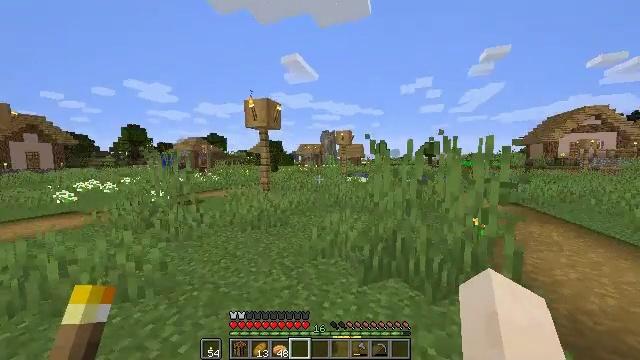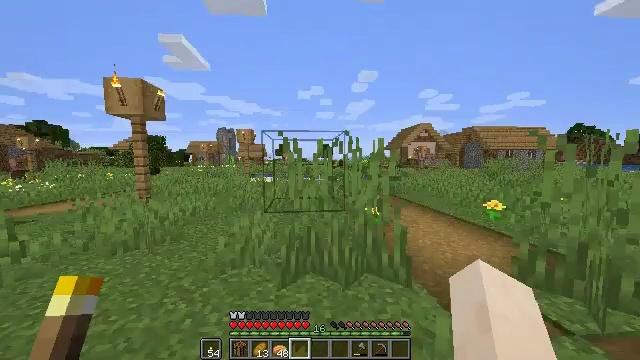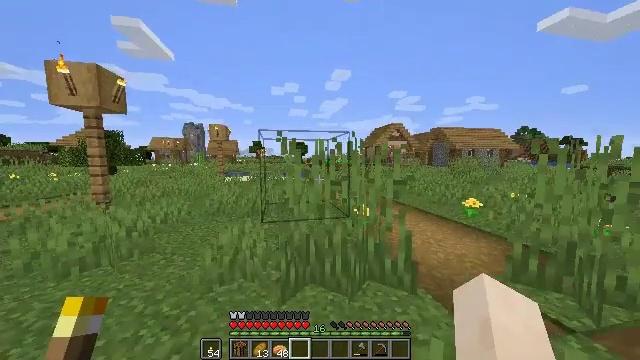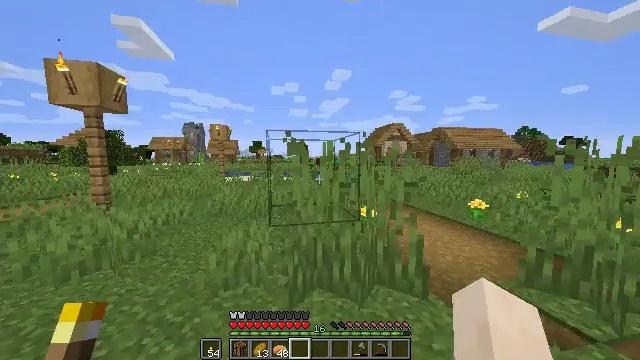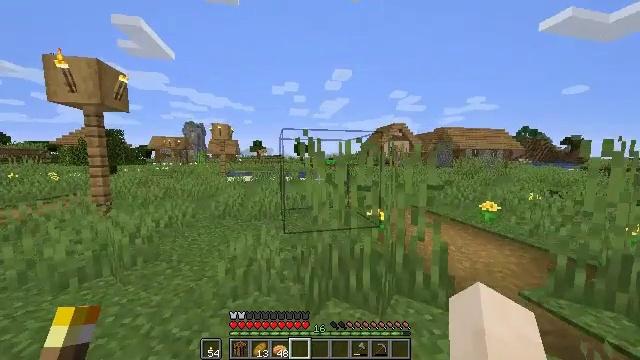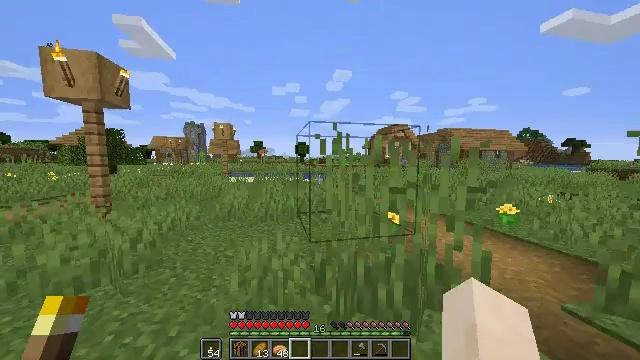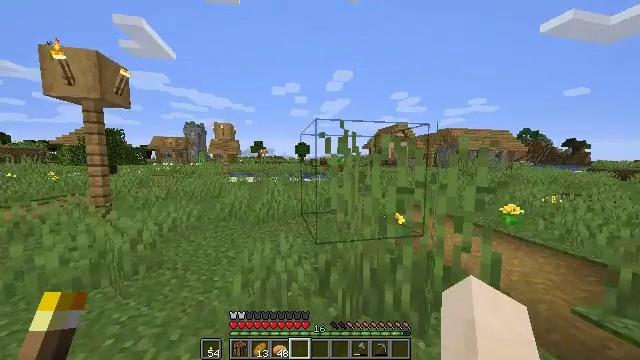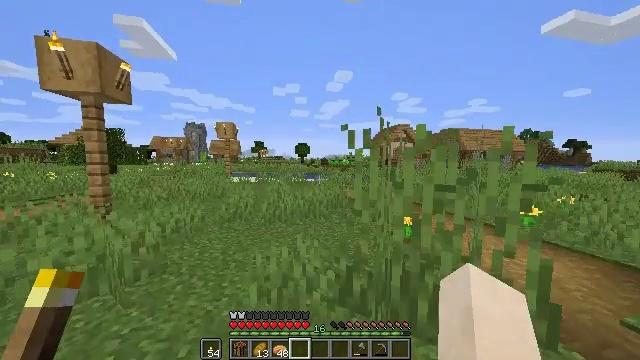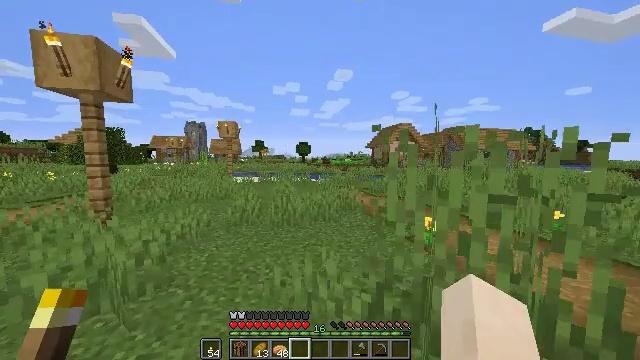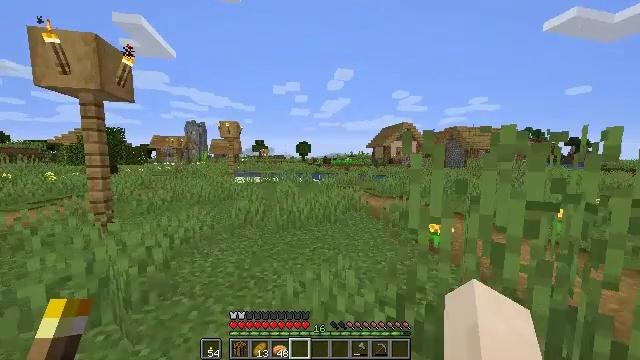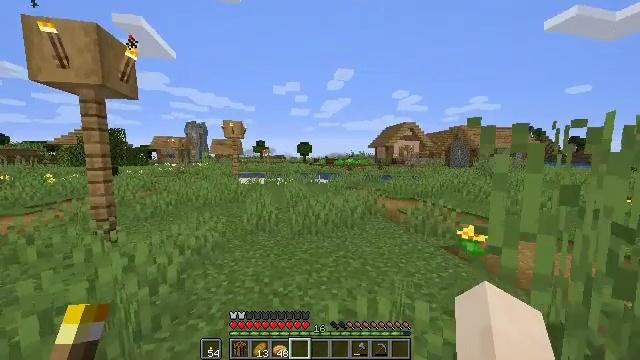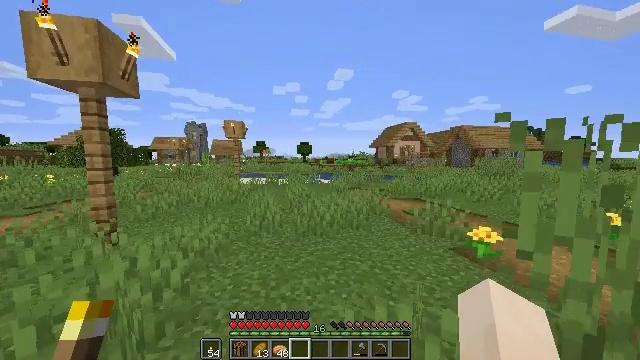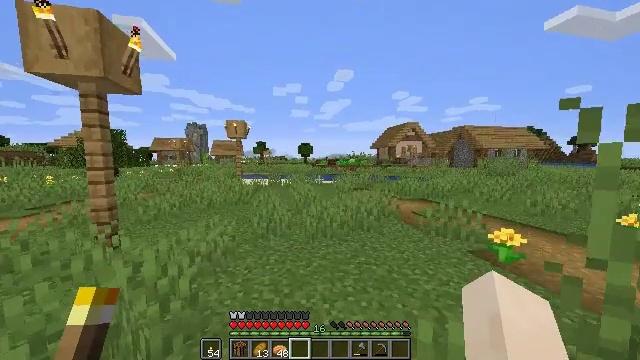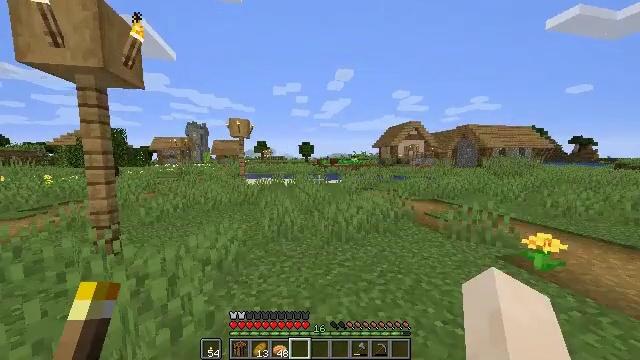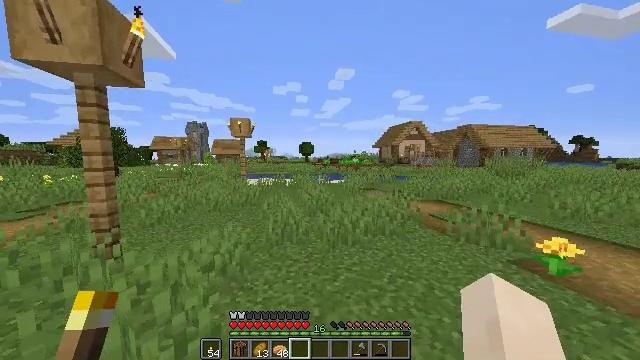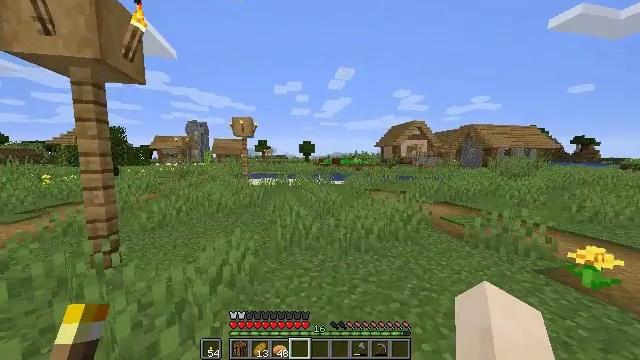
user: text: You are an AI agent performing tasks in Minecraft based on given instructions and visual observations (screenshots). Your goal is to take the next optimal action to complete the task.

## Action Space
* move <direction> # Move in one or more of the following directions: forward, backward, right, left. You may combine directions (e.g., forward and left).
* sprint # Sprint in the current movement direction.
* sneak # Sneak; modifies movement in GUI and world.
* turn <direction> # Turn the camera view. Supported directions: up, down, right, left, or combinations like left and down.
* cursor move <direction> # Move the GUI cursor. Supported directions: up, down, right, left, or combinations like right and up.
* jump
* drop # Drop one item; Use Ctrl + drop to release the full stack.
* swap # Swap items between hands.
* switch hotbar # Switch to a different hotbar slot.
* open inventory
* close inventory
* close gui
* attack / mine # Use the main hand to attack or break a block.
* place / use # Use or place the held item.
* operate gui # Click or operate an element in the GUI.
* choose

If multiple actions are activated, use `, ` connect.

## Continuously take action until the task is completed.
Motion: motion action
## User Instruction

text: Recover the brewing stand by mining it.
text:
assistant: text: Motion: move forward and move left, sprint, turn right
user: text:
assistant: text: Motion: move forward and move left, sprint, turn right
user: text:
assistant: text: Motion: move forward and move left, sprint
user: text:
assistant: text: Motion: move forward and move left, sprint
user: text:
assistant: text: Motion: move forward and move left, sprint
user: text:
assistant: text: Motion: move forward and move left, sprint
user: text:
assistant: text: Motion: move forward and move left, sprint
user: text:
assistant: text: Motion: move forward and move left, sprint
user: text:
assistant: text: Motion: move forward and move left, sprint
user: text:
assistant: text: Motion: move forward and move left, sprint
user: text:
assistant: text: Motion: move forward and move left, sprint
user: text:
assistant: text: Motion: move forward and move left, sprint
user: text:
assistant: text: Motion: move forward and move left, sprint
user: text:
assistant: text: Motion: move forward and move left, sprint
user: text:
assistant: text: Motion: move forward and move left, sprint
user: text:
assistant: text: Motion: move forward and move left, sprint
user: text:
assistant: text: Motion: move forward and move left, sprint, turn left
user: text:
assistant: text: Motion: move forward and move left, sprint, turn left
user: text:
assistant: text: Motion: move forward and move left, sprint, turn left
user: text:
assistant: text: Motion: move forward and move left, sprint, turn left
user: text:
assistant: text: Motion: move forward and move left, sprint, turn left
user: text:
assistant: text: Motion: move forward and move left, sprint, turn left
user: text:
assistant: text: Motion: move forward, sprint
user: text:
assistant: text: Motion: move forward, sprint
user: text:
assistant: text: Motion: move forward, sprint
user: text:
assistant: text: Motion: move forward, sprint
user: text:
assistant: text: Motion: move forward, sprint
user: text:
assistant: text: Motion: move forward, sprint
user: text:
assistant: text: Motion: move forward, sprint
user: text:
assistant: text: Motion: move forward, sprint